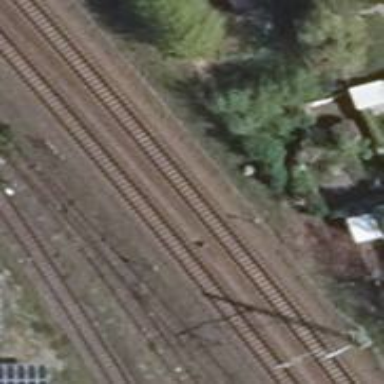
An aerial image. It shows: Railway signal.